Question: What is the number of red dots?
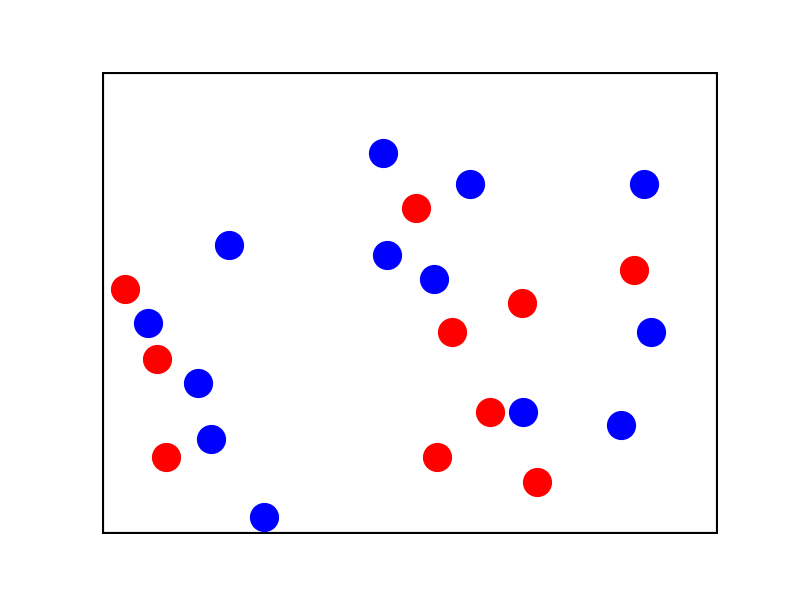
Answer: 10